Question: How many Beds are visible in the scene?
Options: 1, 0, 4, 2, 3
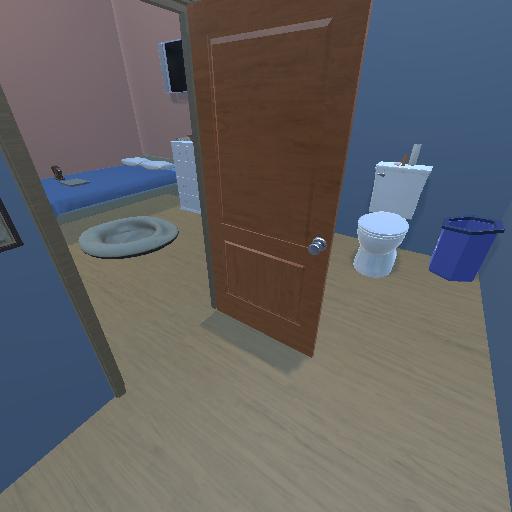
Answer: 1